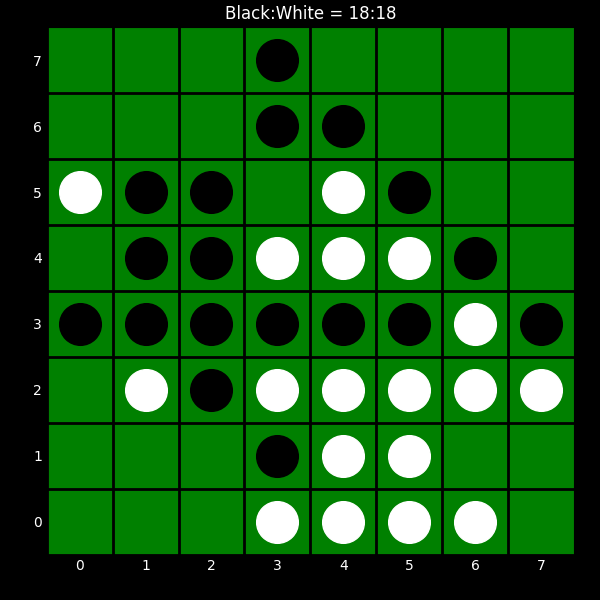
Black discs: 18
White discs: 18